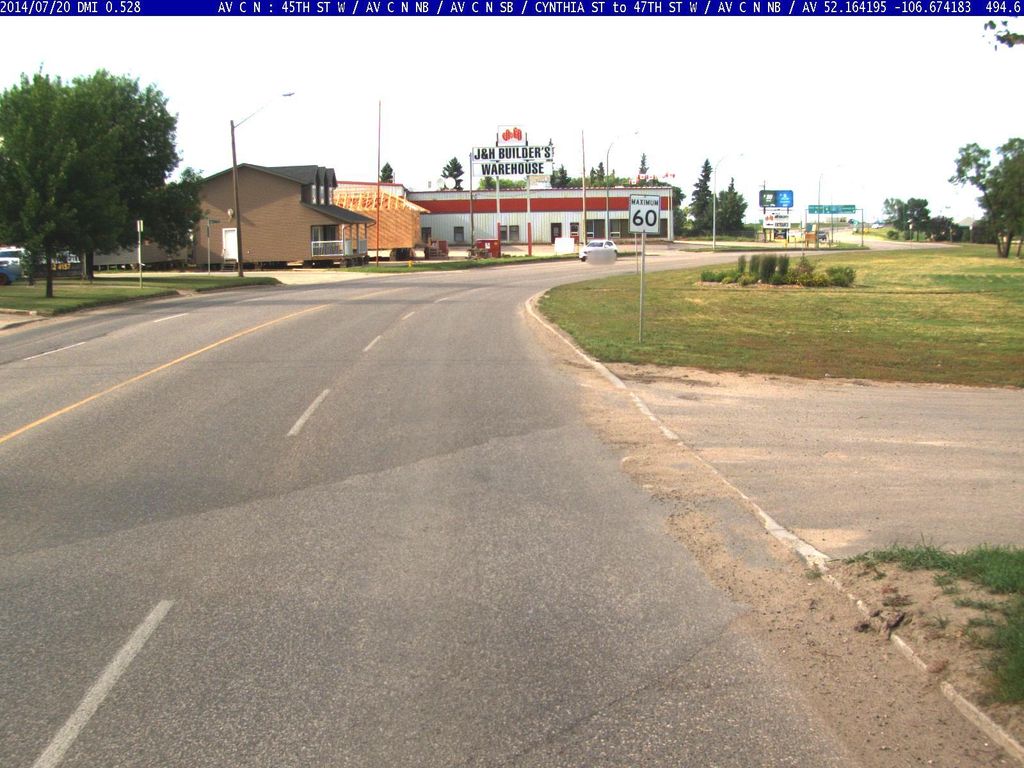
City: saskatoon